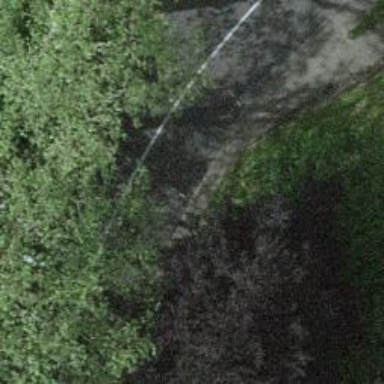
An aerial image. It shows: Avenue of trees.